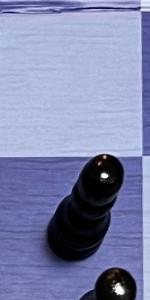
Label: Pawn_Black